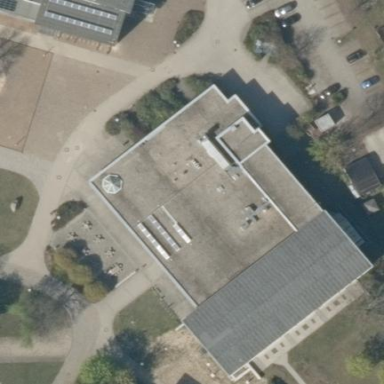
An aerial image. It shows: University building with canteen.